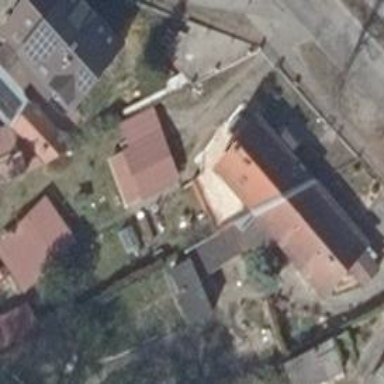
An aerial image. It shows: Semi-detached house with gabled roof.